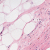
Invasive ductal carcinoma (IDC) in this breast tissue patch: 0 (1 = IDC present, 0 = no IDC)